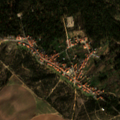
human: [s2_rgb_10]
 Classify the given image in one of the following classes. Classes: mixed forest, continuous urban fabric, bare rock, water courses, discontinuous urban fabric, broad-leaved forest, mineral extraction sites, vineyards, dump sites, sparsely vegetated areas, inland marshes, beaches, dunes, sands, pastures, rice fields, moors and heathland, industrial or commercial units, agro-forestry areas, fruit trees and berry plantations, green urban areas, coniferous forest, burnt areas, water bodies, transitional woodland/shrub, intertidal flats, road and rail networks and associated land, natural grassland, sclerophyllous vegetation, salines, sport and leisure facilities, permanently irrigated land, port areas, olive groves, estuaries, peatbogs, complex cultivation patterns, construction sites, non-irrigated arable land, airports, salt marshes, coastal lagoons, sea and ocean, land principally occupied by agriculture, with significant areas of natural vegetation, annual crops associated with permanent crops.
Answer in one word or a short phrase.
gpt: permanently irrigated land, olive groves, mixed forest, transitional woodland/shrub